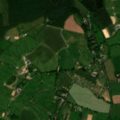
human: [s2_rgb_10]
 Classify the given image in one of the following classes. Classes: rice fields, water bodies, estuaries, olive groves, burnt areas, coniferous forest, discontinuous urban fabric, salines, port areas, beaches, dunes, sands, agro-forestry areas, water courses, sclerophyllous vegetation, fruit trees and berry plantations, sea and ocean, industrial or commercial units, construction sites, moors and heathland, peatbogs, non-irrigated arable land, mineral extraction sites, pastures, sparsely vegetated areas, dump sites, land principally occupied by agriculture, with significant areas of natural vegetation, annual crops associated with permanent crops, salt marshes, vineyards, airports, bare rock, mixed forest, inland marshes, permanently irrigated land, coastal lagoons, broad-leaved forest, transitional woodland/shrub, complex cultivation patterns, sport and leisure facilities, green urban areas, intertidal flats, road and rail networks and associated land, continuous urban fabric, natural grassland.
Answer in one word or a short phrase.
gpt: pastures, coniferous forest